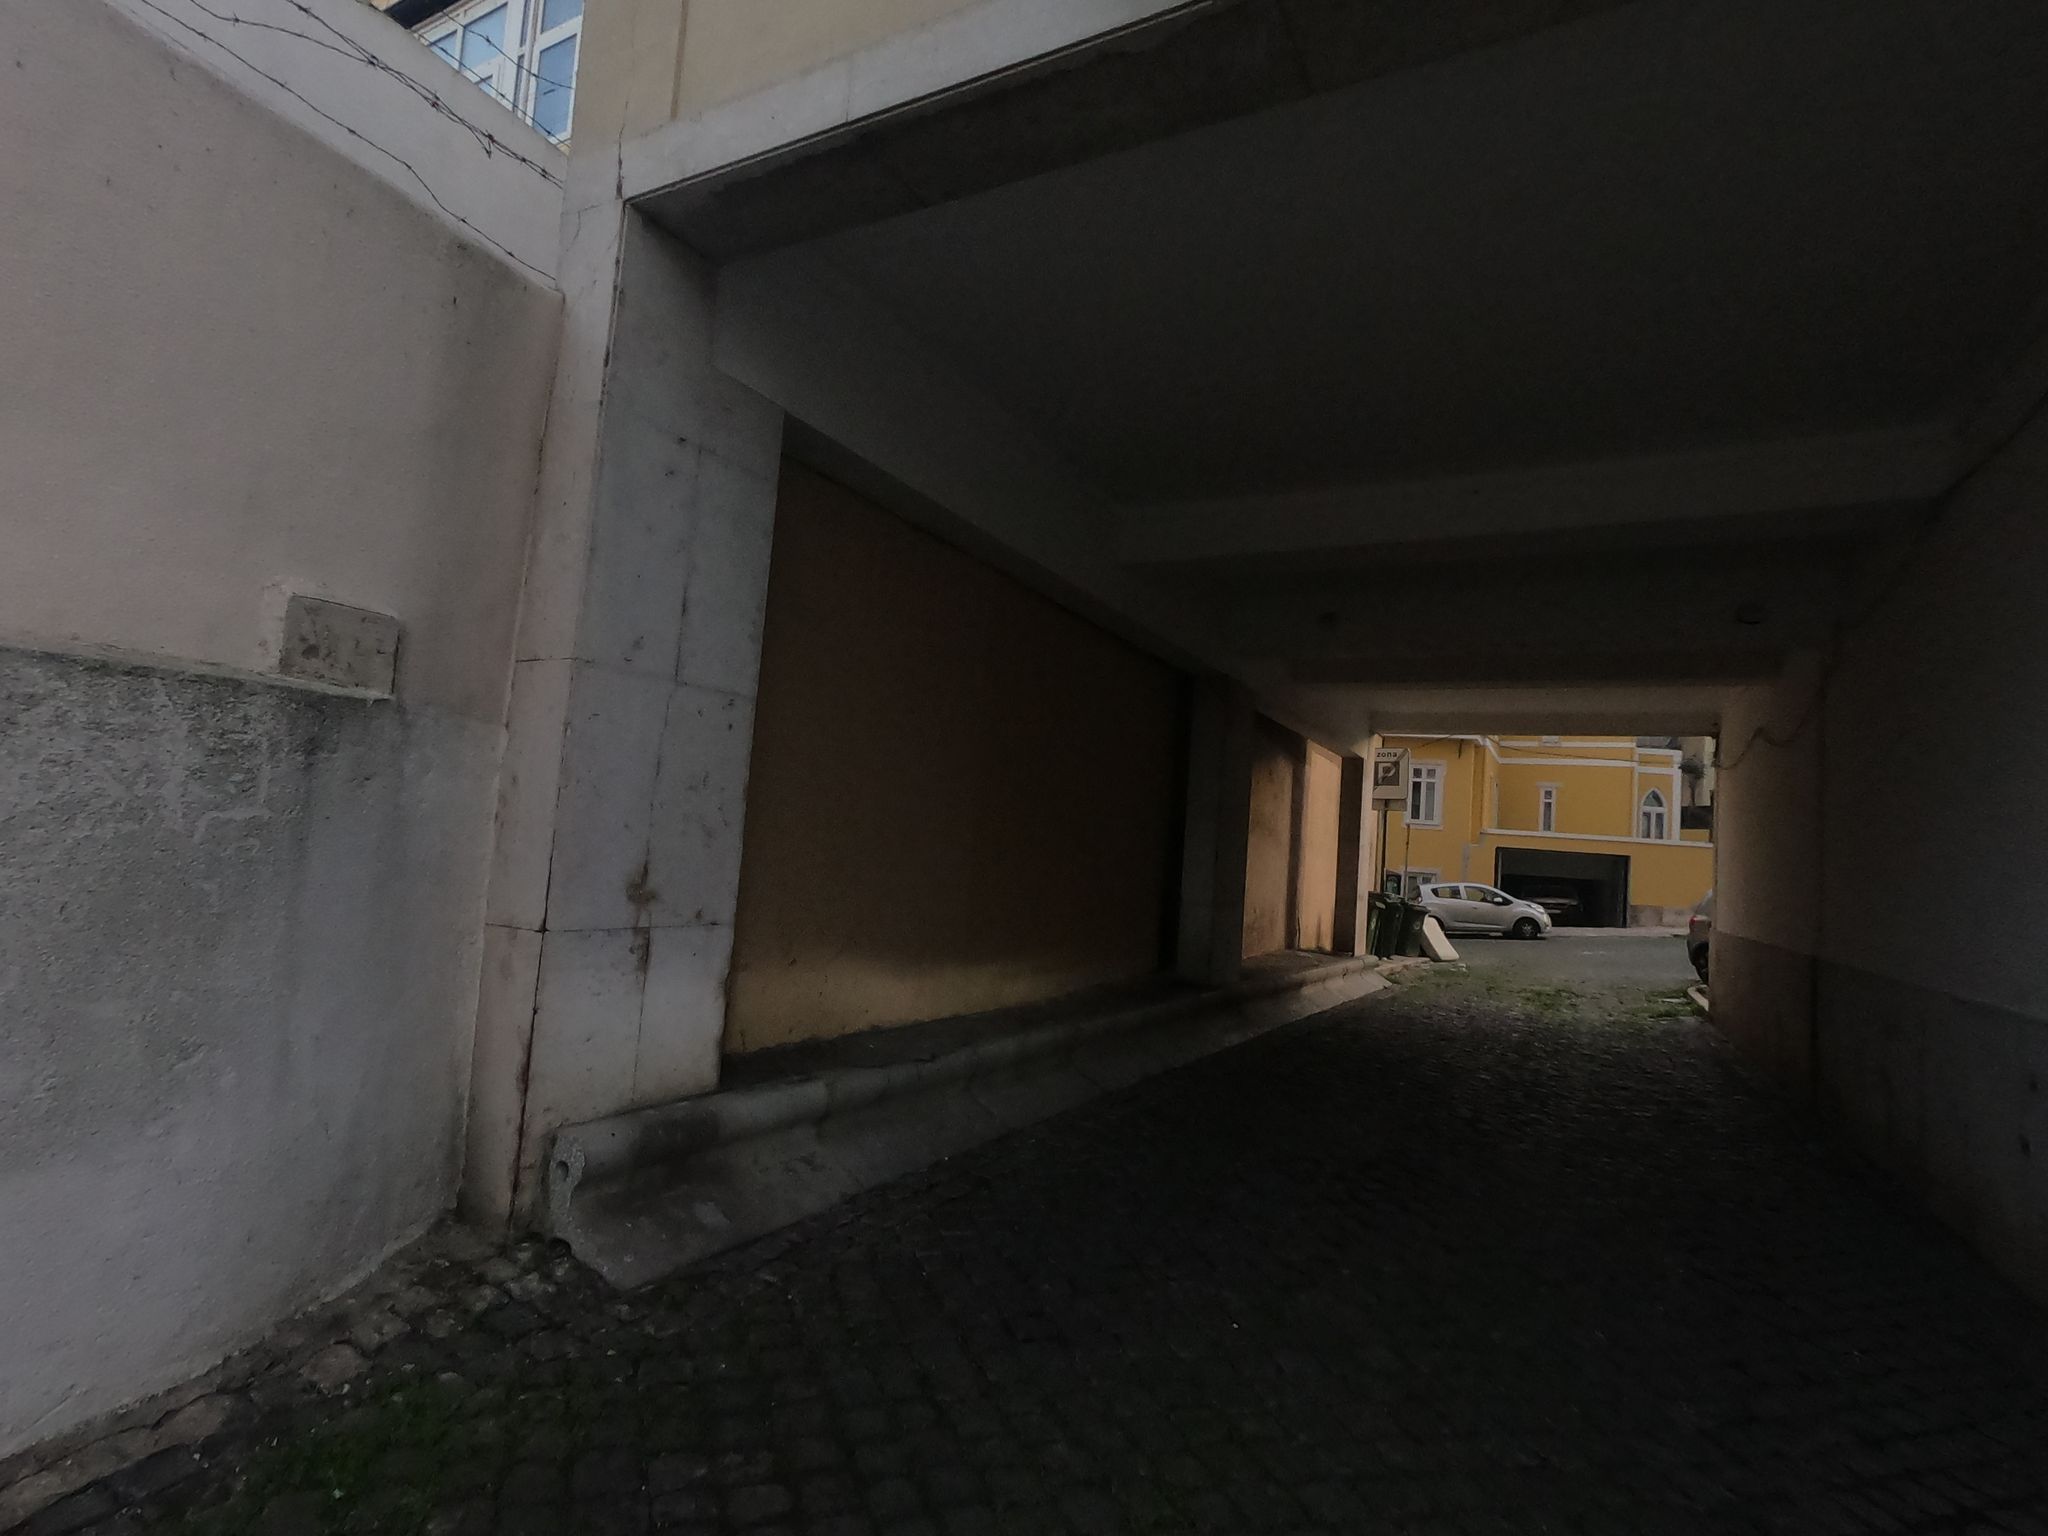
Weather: snowy
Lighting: day
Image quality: good
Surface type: walking surface
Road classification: footway, steps, residential
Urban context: urban centre
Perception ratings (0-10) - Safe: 5.29, Lively: 2.78, Beautiful: 1.88, Boring: 7.79, Depressing: 8.49, Wealthy: 3.25